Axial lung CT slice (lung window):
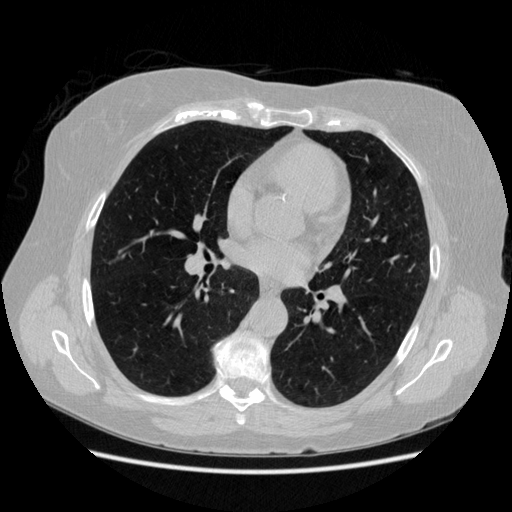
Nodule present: no